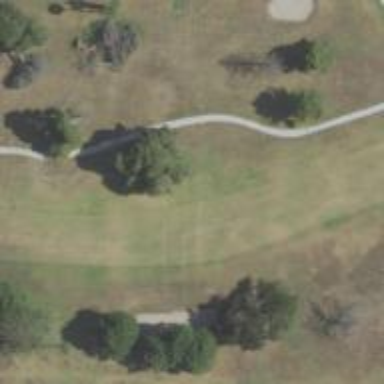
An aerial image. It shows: Golf hole.